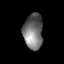
Tissue: prostate
Cell type: Myeloid cells
Senescence score: 0.3319
Nuclear area (px): 679
Mean DAPI intensity: 114.495